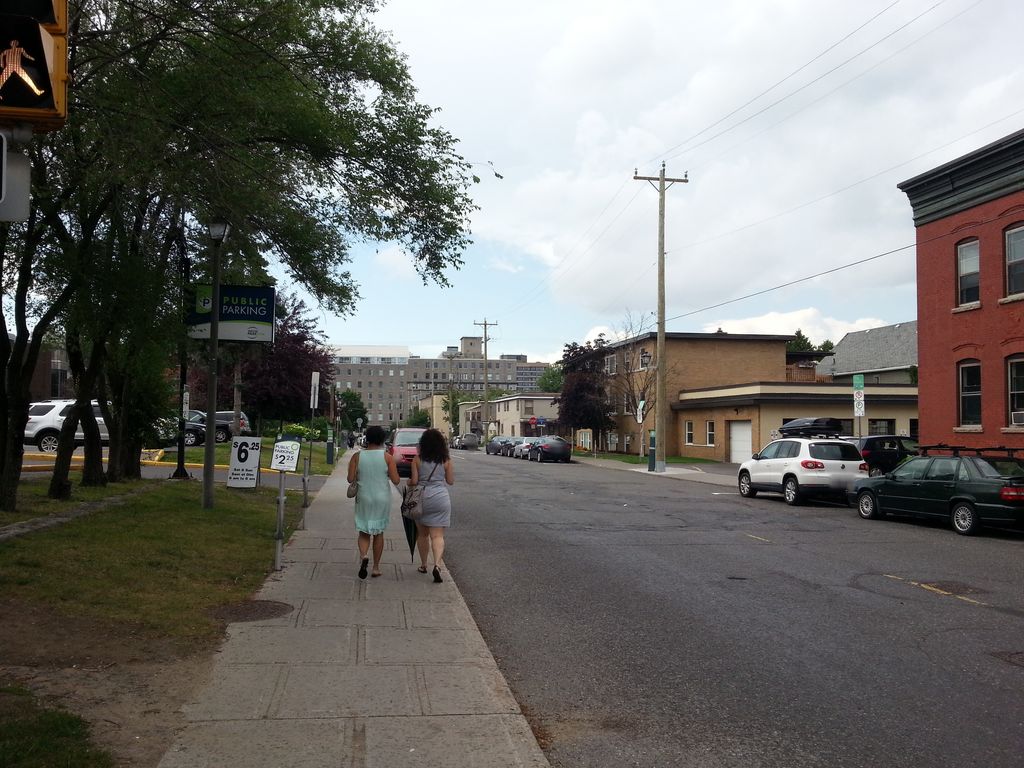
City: ottawa-gatineau